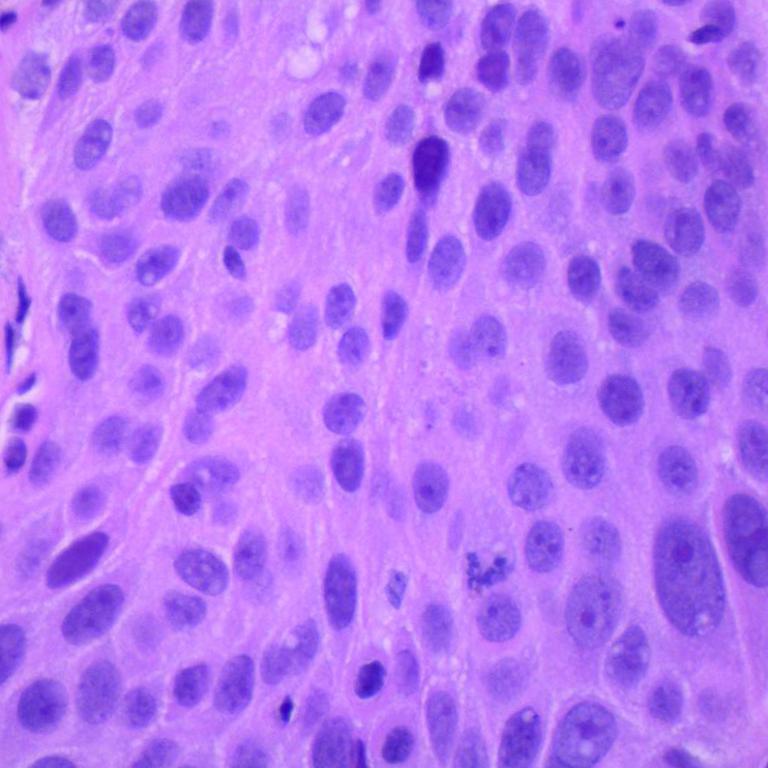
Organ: lung
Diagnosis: squamous carcinomas